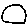
Label: circle